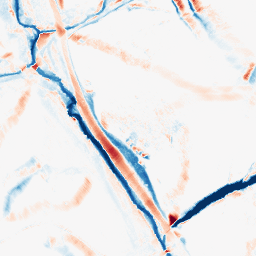
Category: morphological
Decomposition family: morphological_diamond
Decomposition parameters: operation: average
radius: 10
Upsampling method: regularized
Upsampling parameters: scale: 4
lambda_reg: 0.01
Upsampling scale: 4